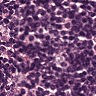
Metastatic tissue present: no